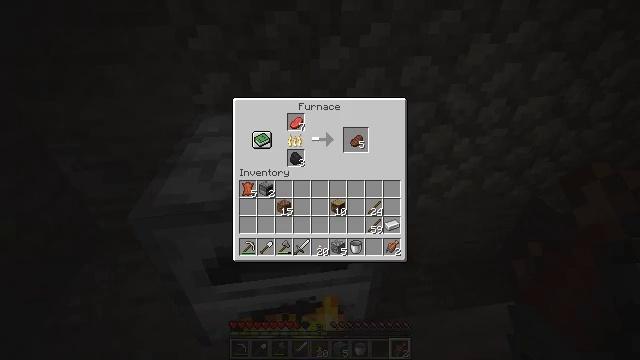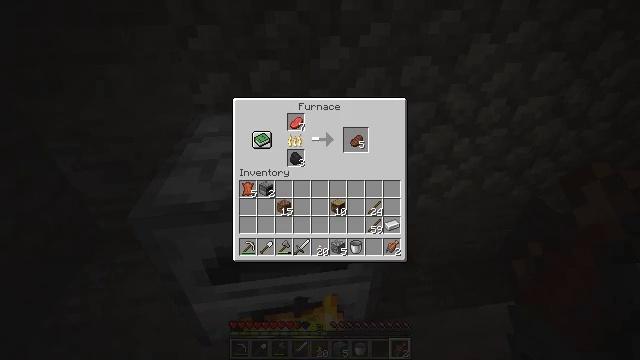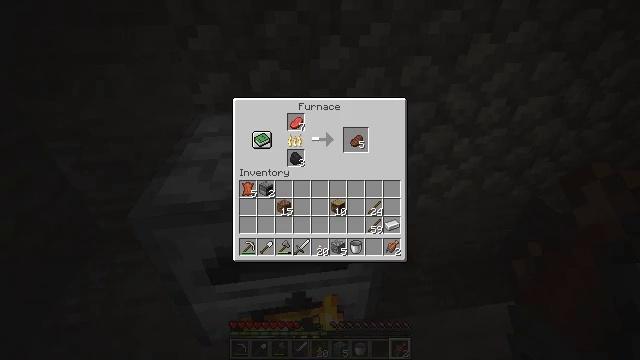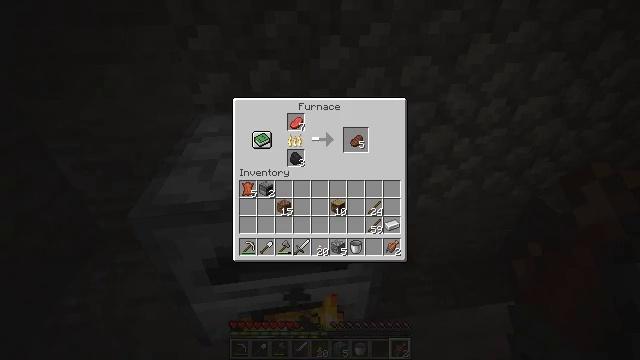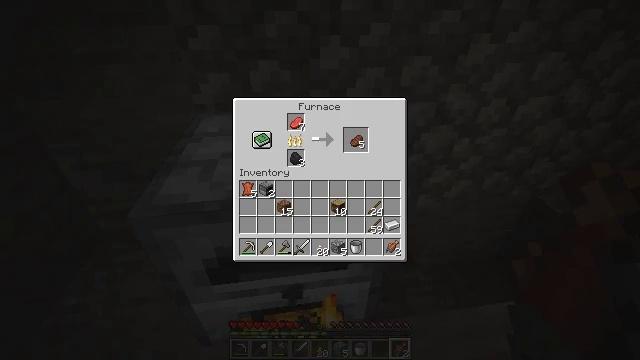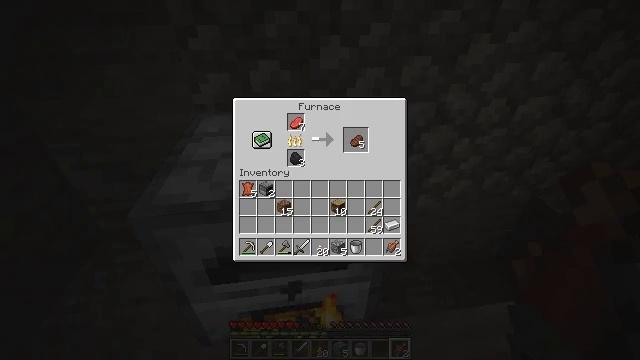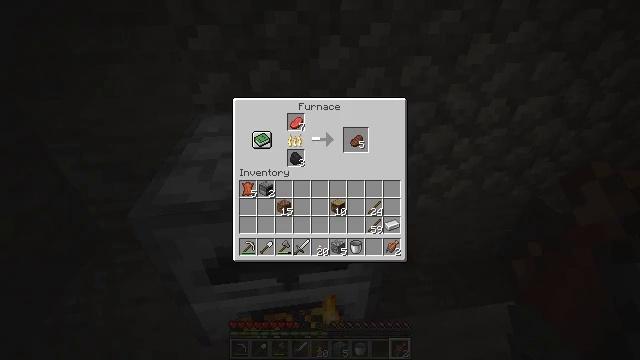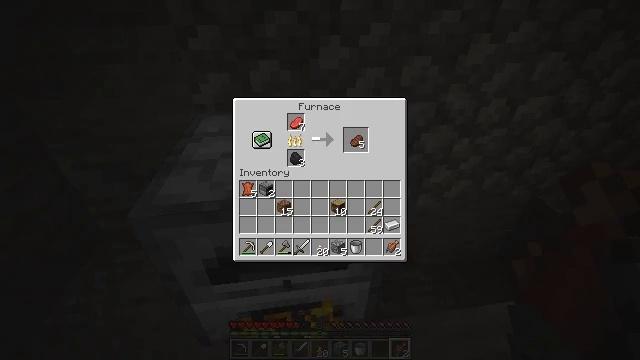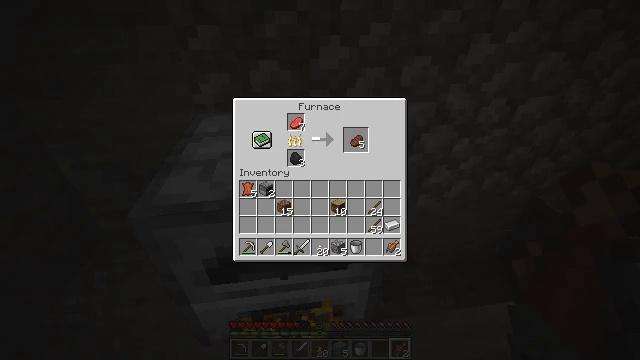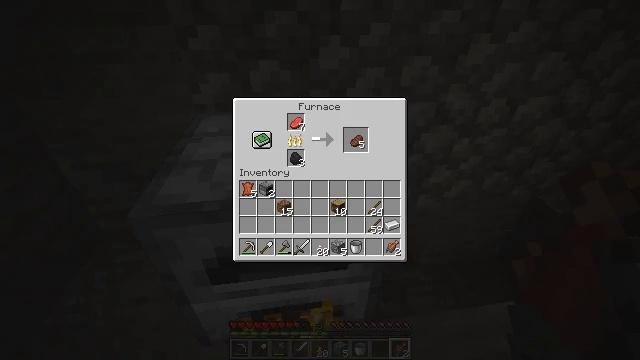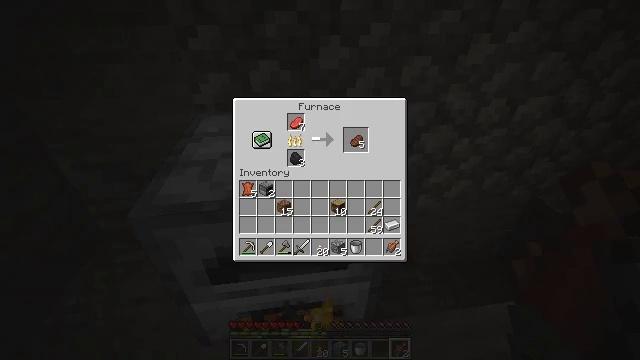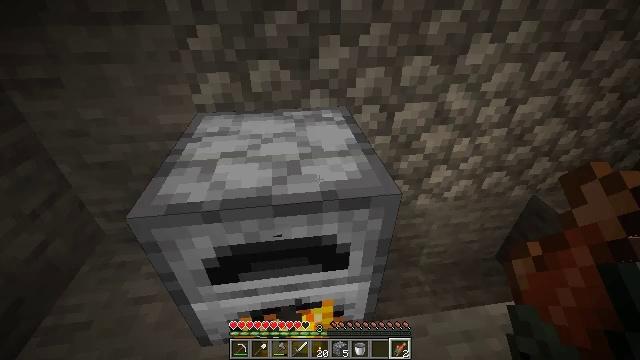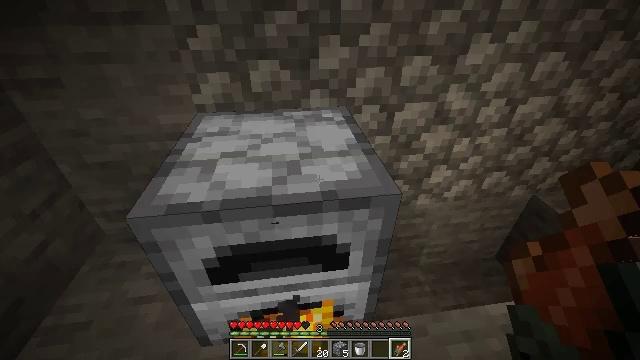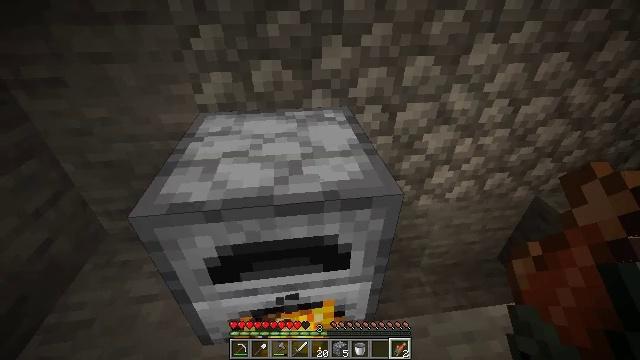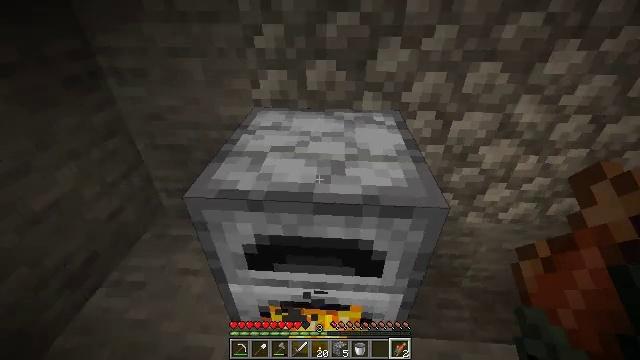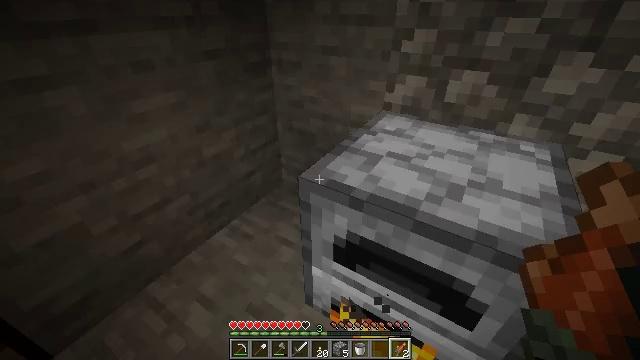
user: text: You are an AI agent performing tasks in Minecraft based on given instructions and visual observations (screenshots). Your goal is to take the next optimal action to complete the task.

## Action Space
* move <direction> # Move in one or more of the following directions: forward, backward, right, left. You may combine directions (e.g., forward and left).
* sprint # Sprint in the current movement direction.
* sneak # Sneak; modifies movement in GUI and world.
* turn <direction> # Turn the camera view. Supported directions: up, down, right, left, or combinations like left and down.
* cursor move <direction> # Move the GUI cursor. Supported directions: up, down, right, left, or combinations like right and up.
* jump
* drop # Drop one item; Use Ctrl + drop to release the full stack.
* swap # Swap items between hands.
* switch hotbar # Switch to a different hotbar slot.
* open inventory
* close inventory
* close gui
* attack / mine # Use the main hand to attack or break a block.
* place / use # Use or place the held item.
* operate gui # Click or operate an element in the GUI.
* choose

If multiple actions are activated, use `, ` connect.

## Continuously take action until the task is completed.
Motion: motion action
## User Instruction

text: Arrange leather in the crafting grid to create a leather helmet.
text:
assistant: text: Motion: no_op
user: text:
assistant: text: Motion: no_op
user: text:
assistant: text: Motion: no_op
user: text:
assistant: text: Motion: no_op
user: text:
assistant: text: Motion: no_op
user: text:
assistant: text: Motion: no_op
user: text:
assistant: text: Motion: no_op
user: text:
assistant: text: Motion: no_op
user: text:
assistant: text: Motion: no_op
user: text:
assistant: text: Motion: no_op
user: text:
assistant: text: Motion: no_op
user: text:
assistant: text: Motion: no_op
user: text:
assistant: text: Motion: no_op
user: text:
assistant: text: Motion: turn left
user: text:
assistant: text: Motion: turn left
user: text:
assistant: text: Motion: turn left
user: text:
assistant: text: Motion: turn left
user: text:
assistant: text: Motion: turn left
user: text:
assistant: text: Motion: turn left
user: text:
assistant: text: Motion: turn right
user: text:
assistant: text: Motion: no_op
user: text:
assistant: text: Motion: no_op
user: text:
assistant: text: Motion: no_op
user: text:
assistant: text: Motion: move left
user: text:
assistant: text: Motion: move forward and move left
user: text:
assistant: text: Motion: move forward and move left
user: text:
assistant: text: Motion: move forward and move left
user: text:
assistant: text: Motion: move forward and move left
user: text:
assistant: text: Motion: move forward, use / place
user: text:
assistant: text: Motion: use / place